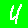
Digit: 4